Interaction volume radius: 10 \u00c5
Interaction volume height: 15 \u00c5
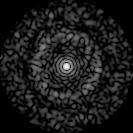
Disorder parameter: 0.8606